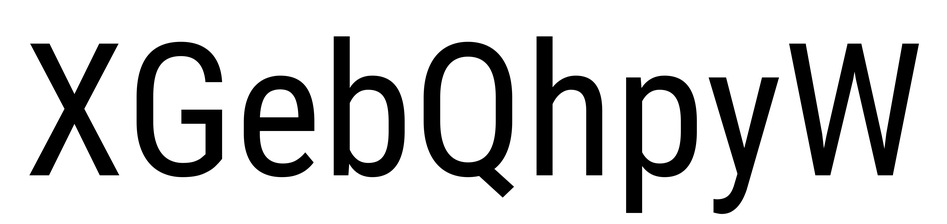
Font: Roboto_Condensed_Regular